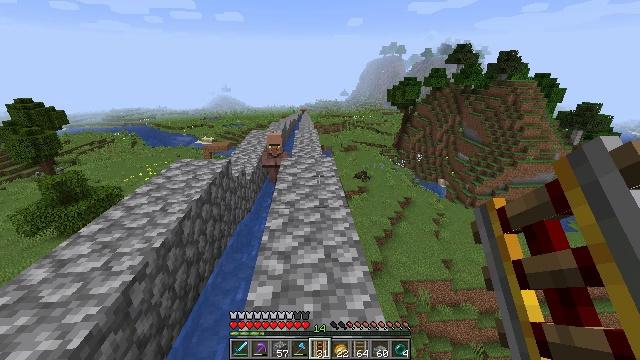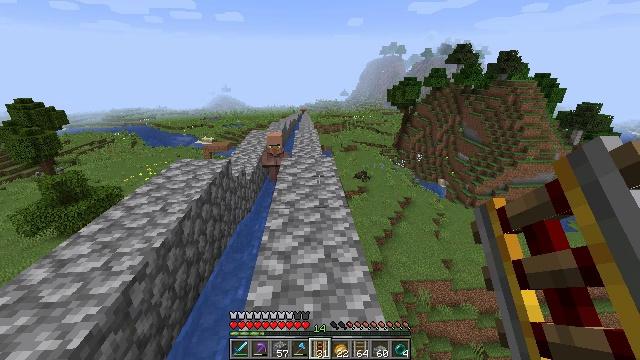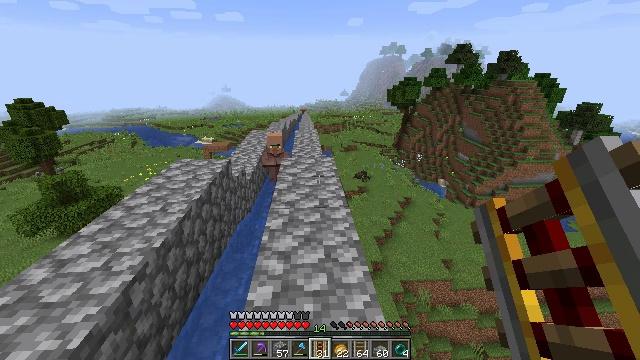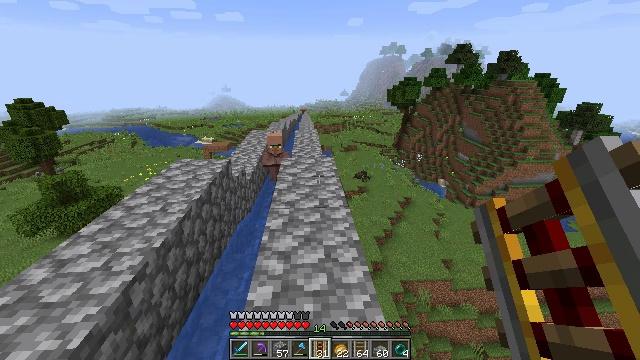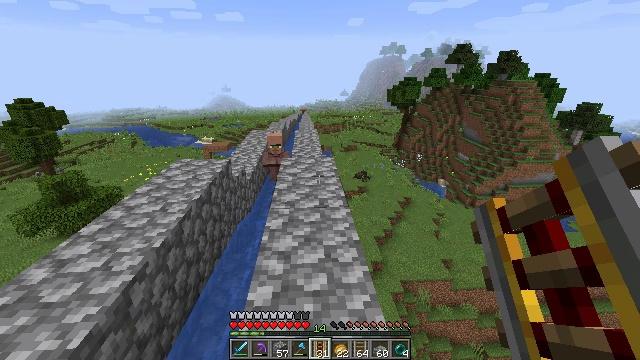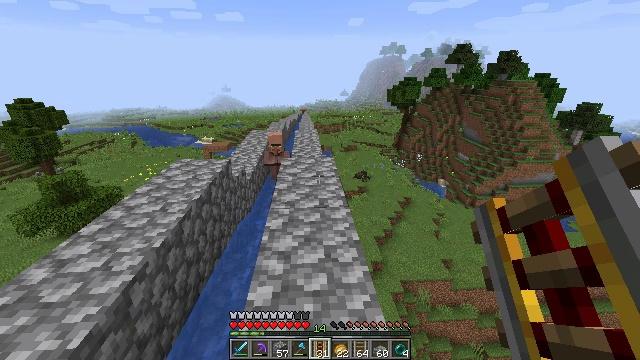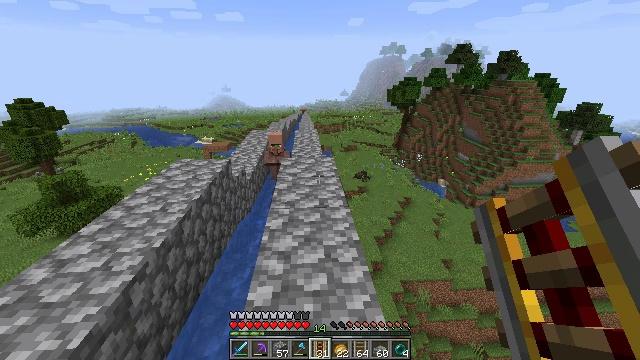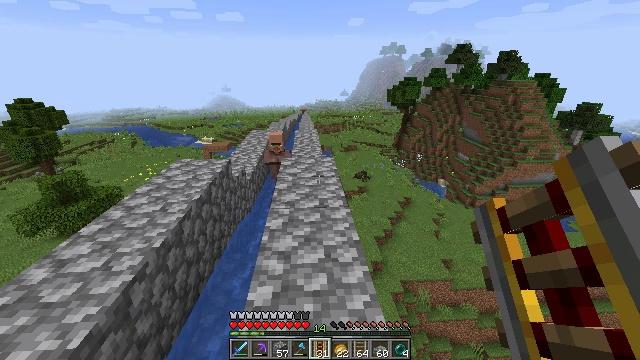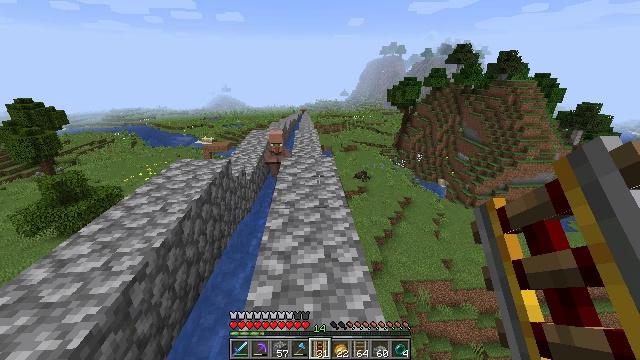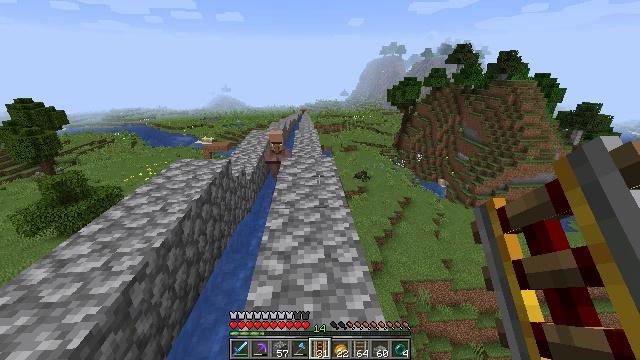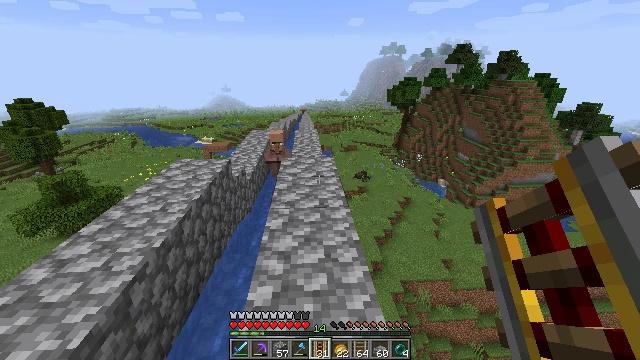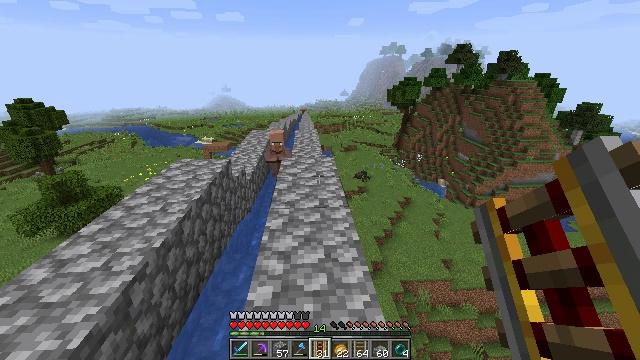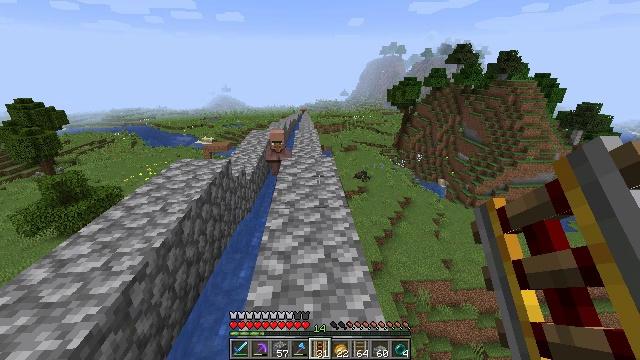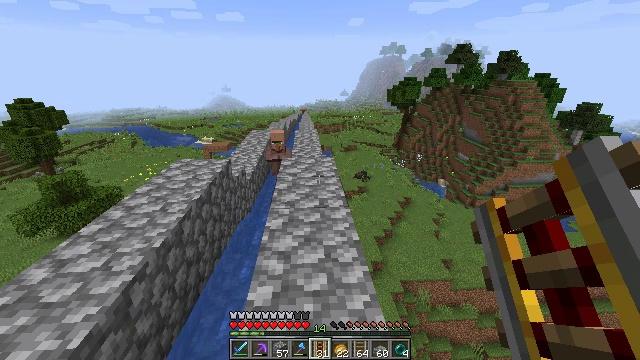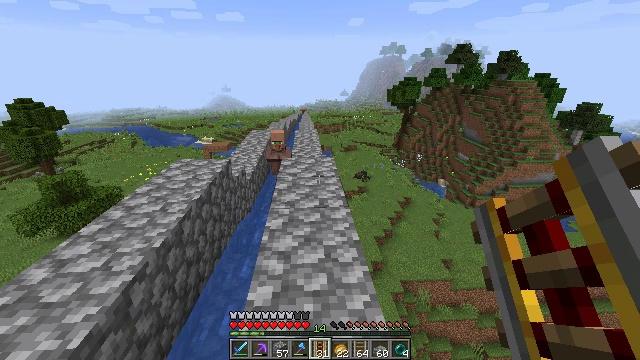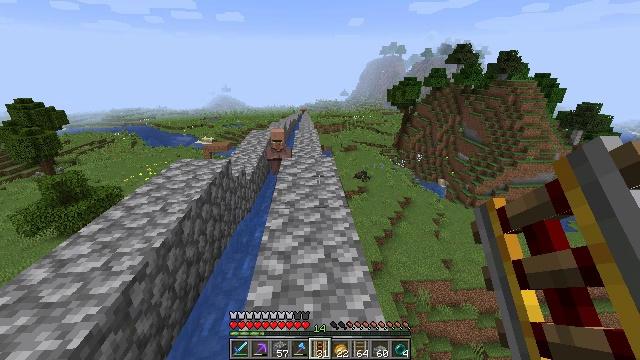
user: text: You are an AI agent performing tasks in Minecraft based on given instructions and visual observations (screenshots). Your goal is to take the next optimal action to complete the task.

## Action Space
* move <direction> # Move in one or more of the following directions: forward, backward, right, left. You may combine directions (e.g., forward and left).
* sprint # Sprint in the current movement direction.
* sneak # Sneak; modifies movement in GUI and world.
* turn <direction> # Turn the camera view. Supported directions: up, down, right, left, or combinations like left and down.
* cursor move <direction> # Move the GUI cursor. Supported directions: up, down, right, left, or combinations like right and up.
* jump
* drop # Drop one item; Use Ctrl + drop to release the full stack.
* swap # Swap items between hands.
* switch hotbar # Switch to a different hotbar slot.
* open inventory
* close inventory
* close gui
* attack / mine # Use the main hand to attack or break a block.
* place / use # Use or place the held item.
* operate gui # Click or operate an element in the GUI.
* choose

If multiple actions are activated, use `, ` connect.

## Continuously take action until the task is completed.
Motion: motion action
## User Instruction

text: Break the dirt block.
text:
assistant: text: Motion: no_op
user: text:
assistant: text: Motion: no_op
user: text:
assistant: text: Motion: no_op
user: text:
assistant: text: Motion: no_op
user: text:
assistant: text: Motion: no_op
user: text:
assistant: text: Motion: no_op
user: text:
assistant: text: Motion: no_op
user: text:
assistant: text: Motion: no_op
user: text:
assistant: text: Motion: no_op
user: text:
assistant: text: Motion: no_op
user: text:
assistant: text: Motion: no_op
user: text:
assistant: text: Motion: no_op
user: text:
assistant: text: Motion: no_op
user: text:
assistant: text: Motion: no_op
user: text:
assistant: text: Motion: no_op
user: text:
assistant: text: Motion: no_op
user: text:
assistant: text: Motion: no_op
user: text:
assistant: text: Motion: no_op
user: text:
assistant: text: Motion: no_op
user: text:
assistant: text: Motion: no_op
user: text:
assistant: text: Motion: no_op
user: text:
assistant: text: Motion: no_op
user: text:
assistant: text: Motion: no_op
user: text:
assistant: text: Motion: no_op
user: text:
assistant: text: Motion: no_op
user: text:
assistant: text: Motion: no_op
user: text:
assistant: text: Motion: no_op
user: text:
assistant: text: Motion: no_op
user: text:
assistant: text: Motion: no_op
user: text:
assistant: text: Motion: no_op